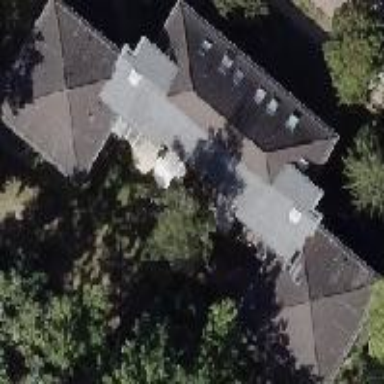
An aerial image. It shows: Hipped roof apartment building.